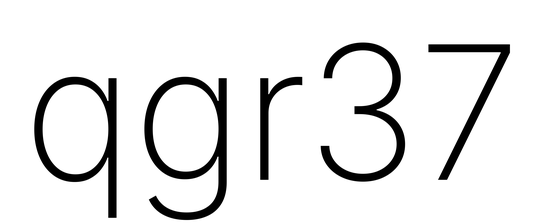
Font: Inter_ExtraLight